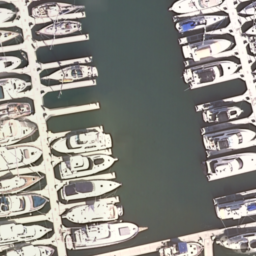
Label: harbor